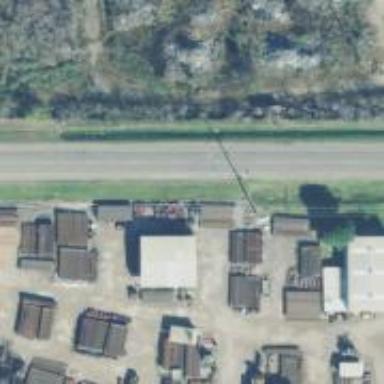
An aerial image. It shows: Power pole.